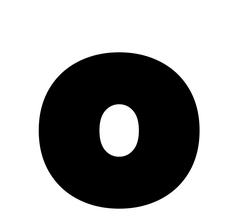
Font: Poppins-Black